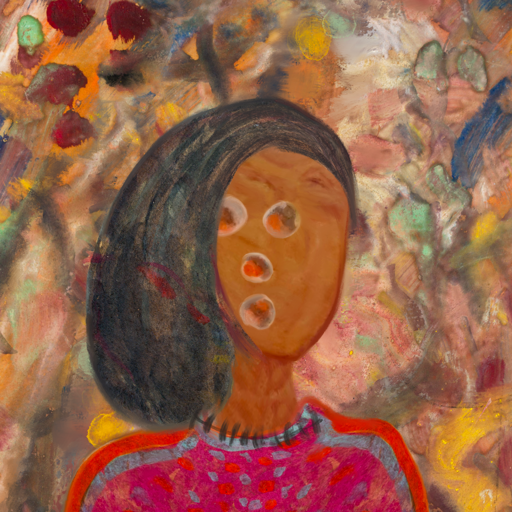
Background: Mother_And_Son_Mother, Head And Neck Front: Pious_Lady, Face Front: Rupkatha, Bust: Sisters, Hair Front: Gypsy_Mother, Head Accessory: Blank, Second Necklace: Blank, Necklace: In_The_Sun, Baby: Blank